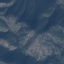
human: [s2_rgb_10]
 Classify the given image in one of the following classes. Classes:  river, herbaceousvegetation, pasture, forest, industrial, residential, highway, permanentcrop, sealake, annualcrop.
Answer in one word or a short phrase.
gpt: HerbaceousVegetation